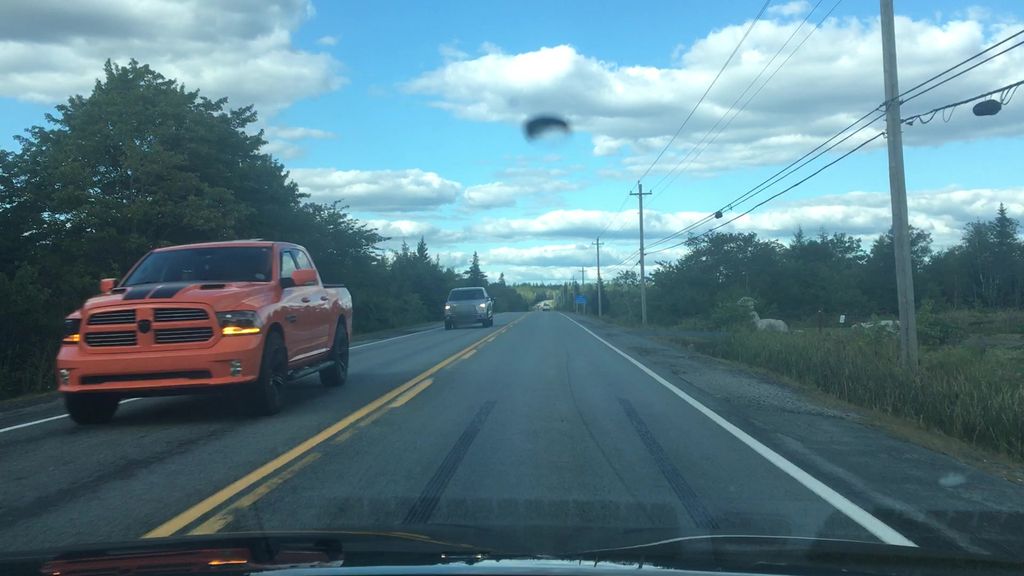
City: halifax